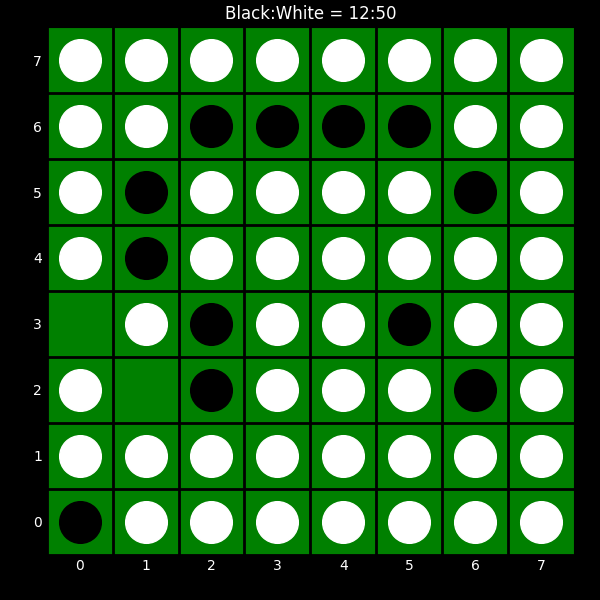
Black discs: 12
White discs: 50